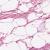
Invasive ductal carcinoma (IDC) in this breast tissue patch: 0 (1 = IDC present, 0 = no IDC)